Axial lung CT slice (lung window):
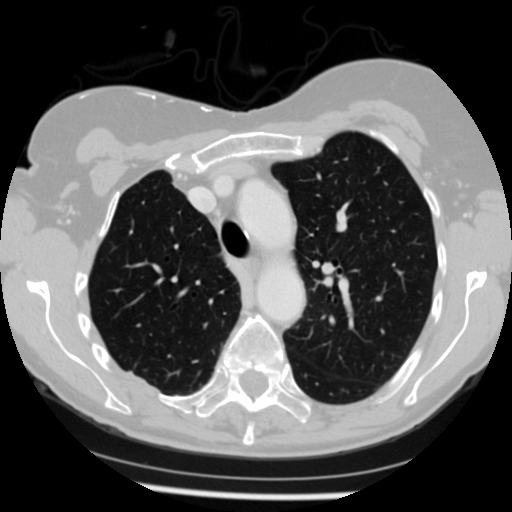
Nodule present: no